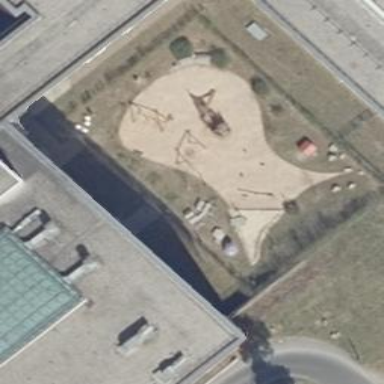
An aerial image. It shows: Playground area for leisure land.